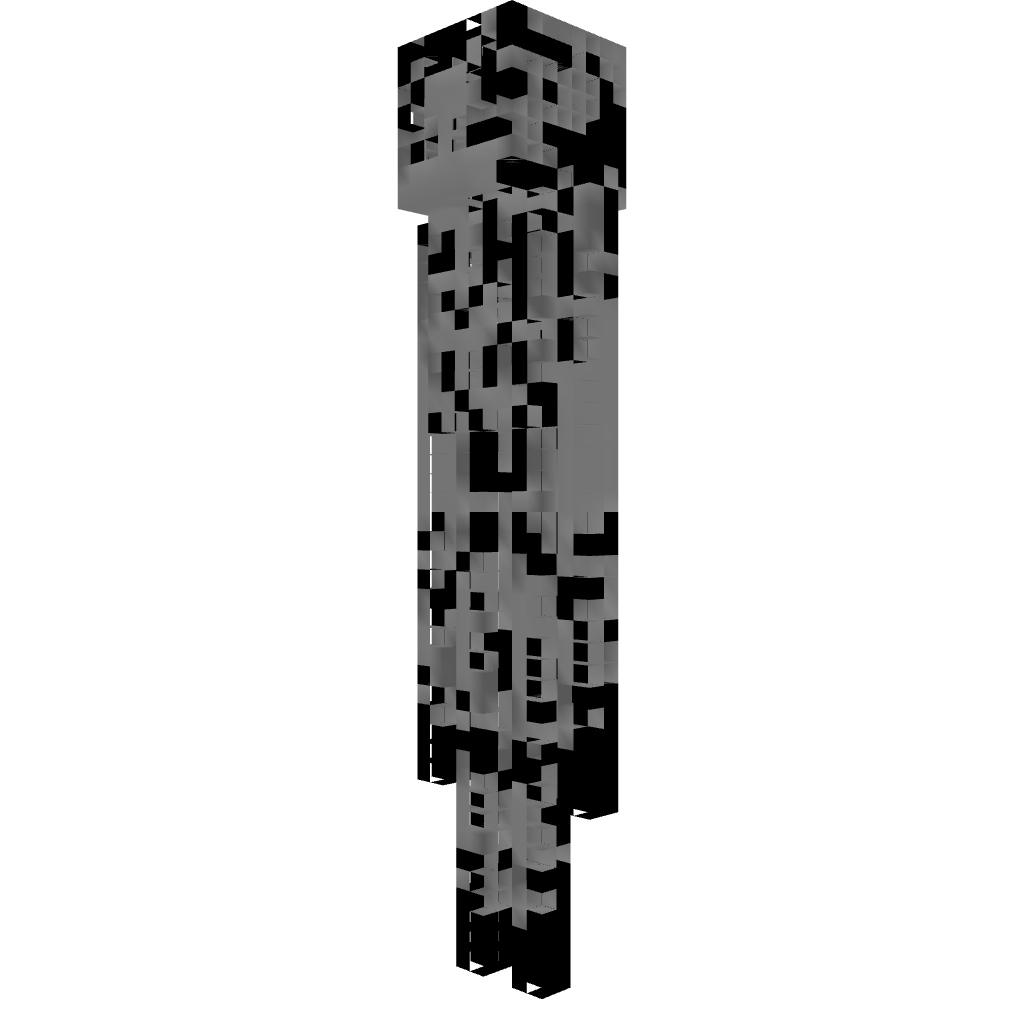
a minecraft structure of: Enderman Statue high quality